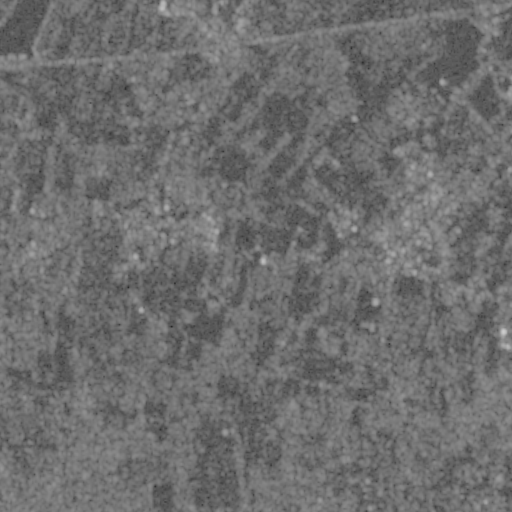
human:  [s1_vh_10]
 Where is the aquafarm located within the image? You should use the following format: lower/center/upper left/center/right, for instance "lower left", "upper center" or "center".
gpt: The aquafarm is located in the lower right of the image.
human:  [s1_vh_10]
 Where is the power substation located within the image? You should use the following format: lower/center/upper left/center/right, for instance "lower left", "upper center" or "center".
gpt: The power substation is located in the center right of the image.
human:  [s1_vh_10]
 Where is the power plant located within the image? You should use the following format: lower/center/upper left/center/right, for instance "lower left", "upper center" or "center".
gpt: There is no power plant in the image.

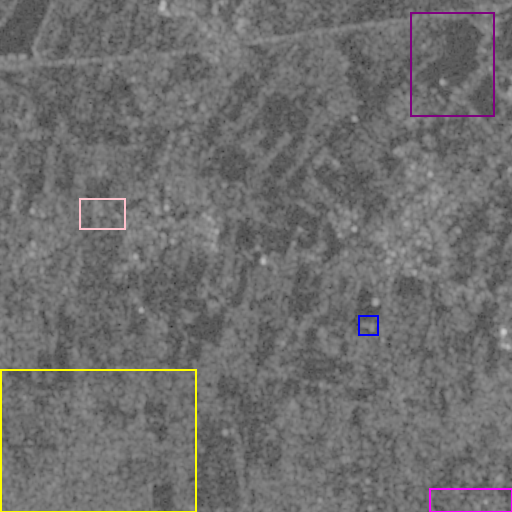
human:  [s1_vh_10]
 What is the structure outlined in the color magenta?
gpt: The structure outlined in magenta is an aquafarm.
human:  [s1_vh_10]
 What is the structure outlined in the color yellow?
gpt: The structure outlined in yellow is a crop field.
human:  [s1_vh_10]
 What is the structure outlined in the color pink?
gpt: The structure outlined in pink is a park.
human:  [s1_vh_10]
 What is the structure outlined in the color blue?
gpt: The structure outlined in blue is a power substation.
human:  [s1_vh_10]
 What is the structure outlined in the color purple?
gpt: The structure outlined in purple is a quarry.
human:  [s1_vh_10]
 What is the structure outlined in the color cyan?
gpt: There is no cyan outline.